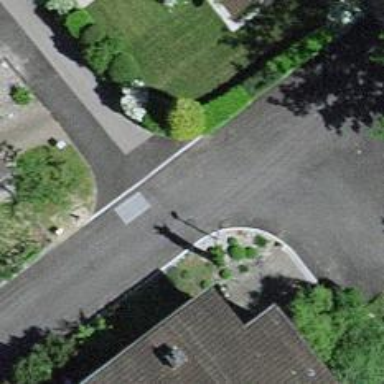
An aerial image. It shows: Smooth asphalt road in residential area.